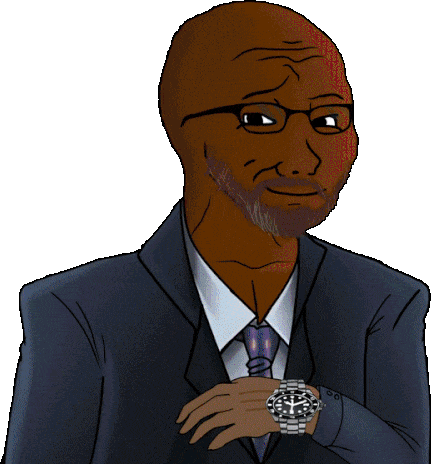
Label: 5_Smugjak